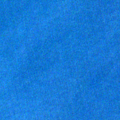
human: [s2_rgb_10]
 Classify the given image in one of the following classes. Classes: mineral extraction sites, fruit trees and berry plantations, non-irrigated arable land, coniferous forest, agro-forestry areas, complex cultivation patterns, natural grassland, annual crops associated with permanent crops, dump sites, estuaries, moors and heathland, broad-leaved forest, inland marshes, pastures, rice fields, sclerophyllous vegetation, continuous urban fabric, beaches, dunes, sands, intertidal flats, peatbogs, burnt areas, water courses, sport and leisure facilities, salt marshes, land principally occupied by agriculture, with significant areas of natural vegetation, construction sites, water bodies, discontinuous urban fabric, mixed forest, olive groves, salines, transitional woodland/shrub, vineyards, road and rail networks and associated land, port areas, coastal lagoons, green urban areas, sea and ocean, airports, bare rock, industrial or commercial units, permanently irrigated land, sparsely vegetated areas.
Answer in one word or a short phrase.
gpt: sea and ocean